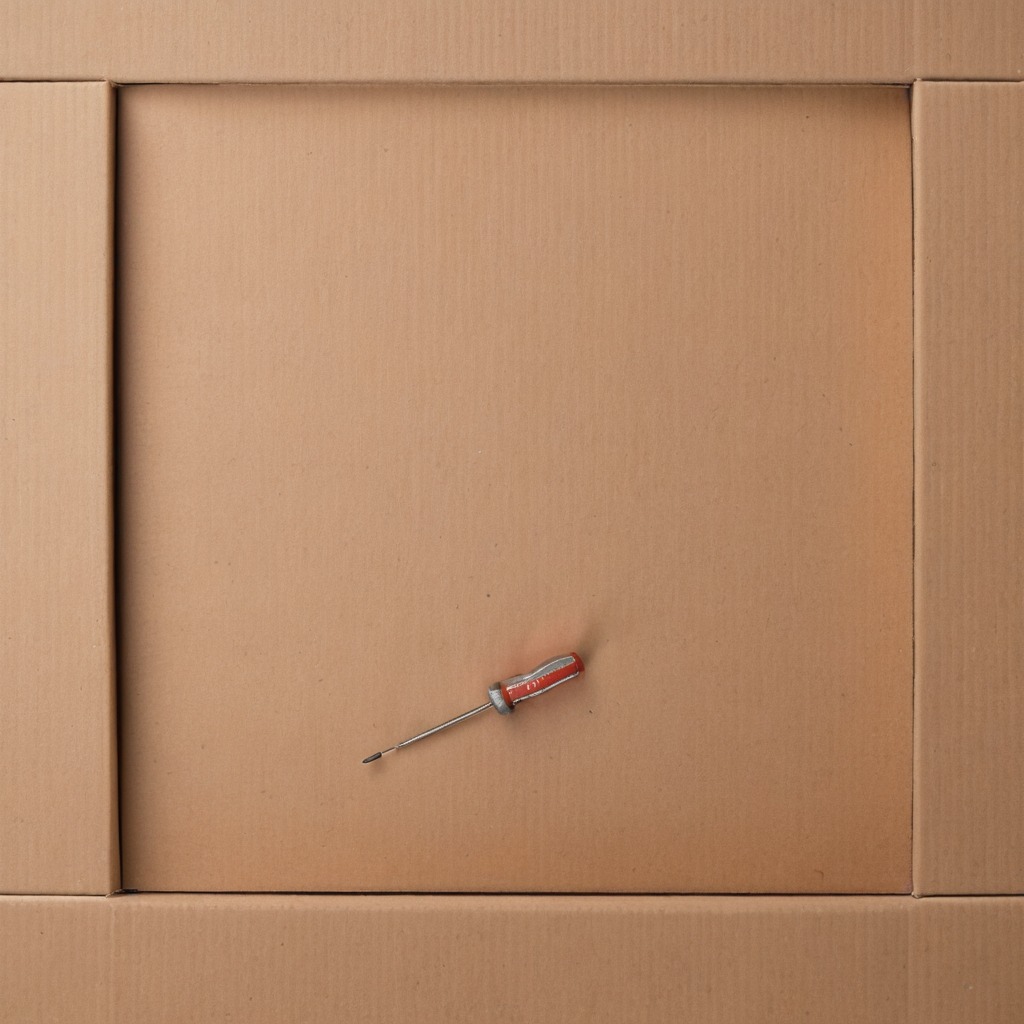
A screwdriver is lying on the clean dry cardboard box surface in an outdoor workshop during daytime bright natural light soft shadows slightly creased but